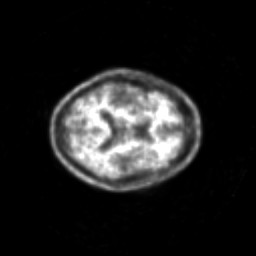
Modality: PET
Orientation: axial
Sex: male
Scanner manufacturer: siemens